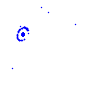
Particle: kaon